Question: Hello are there ways to remove the border header inside JScrollPane?
Here is the picture of my JScrollPane header border

I tried many ways to remove the header border like including setting border to null, but no success.
Here is the code that set the JScrollPane border...
'''
JScrollPane scrollPane = new JScrollPane();
scrollPane.setHorizontalScrollBarPolicy(ScrollPaneConstants.HORIZONTAL_SCROLLBAR_NEVER);
scrollPane.getVerticalScrollBar().setUI(new CustomJScrollBar());
scrollPane.setViewportBorder(new EmptyBorder(0, 0, 0, 0));
scrollPane.setBounds(105, 127, 1120, 540);
scrollPane.setBorder(new EmptyBorder(0, 0, 0, 0));
scrollPane.getViewport().setBackground(Color.WHITE);
add(scrollPane);
'''
Thank you so much!
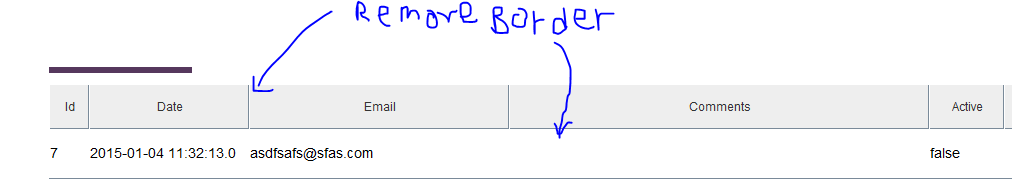
Answer: You would probably need to augment the default cell header renderer, e.g.:
'''
public class MyRenderer implements TableCellRenderer {
private TableCellRenderer parent;
private Border emptyBorder = BorderFactory.createEmptyBorder();
private MyRenderer(TableCellRenderer parent) {
this.parent = parent;
}
@Override
public Component getTableCellRendererComponent(JTable table, Object value, boolean isSelected, boolean hasFocus, int row, int column) {
JLabel headerLabel = (JLabel) parent.getTableCellRendererComponent(table, value, isSelected, hasFocus, row, column);
headerLabel.setBorder(emptyBorder);
return headerLabel;
}
}
'''
Then, you would set this as the renderer to use with:
'''
JTable jt = <your table>
JTableHeader tableHeader = jt.getTableHeader();
tableHeader.setDefaultRenderer(new MyRenderer(tableHeader.getDefaultRenderer()));
'''